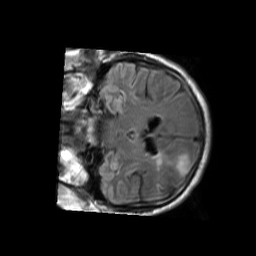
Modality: FLAIR
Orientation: coronal
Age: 57
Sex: male
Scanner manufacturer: philips
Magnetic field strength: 1.5 T
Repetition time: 11 s
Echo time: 0.14 s